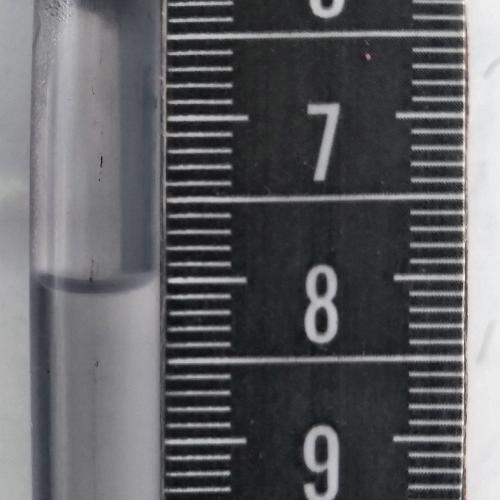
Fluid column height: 8.0 cm